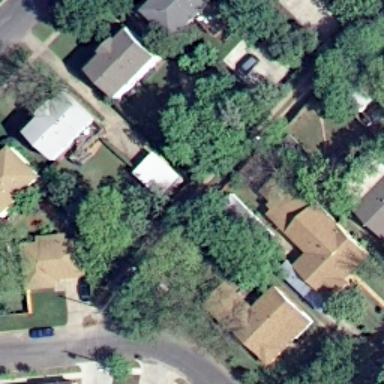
It is a medium residential area with a road goes through this area .